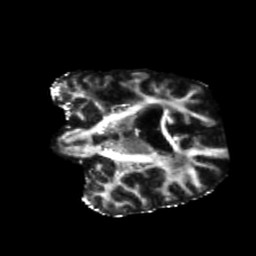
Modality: FA
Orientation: coronal
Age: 62
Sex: female
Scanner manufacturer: siemens
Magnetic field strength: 3 T
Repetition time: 5.25 s
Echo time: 0.08 s